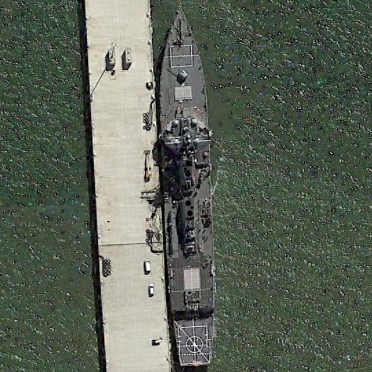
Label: destroyer